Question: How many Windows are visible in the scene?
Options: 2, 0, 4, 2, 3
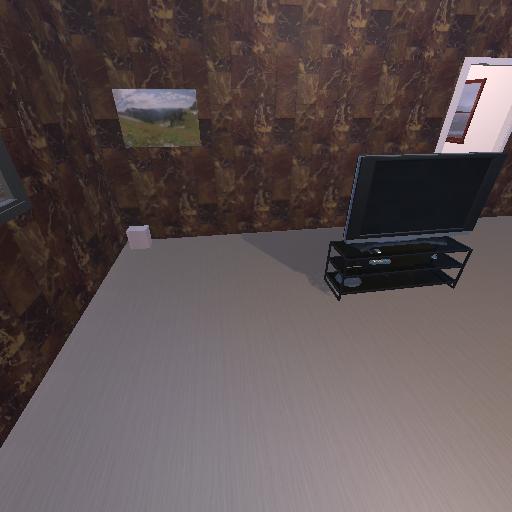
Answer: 2